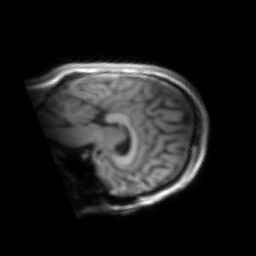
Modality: inplaneT1
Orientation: sagittal
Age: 21
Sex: male
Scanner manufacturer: siemens
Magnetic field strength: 3 T
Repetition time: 1.2 s
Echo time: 0.00251 s